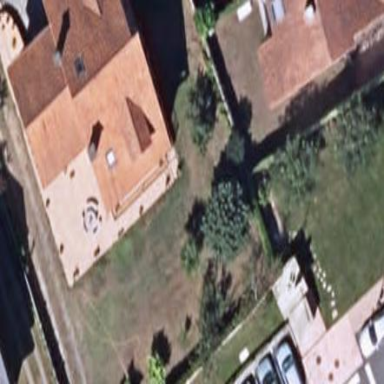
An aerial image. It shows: Simple and straightforward house.